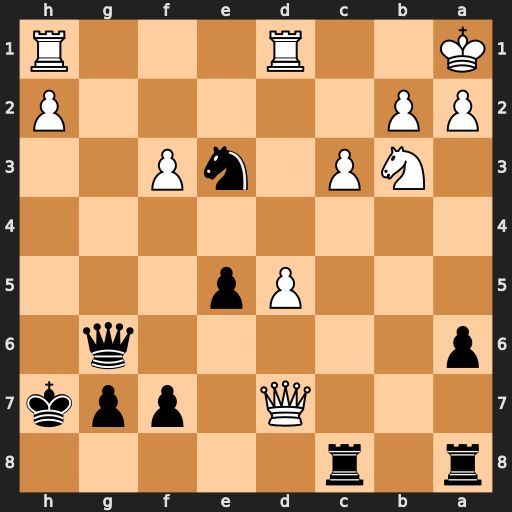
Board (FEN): r1r5/3Q1ppk/p5q1/3Pp3/8/1NP1nP2/PP5P/K2R3R
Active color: b
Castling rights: -
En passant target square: -
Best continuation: Nc2+ Kb1 Na3+ Ka1 Qb1+ Rxb1 Nc2#